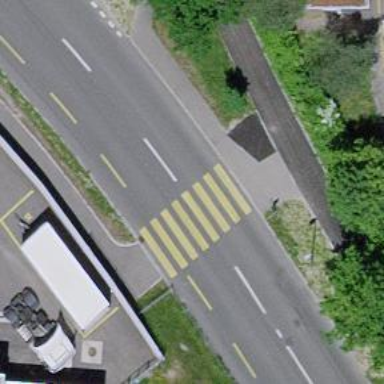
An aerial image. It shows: Footway with asphalt surface and zebra crossing.